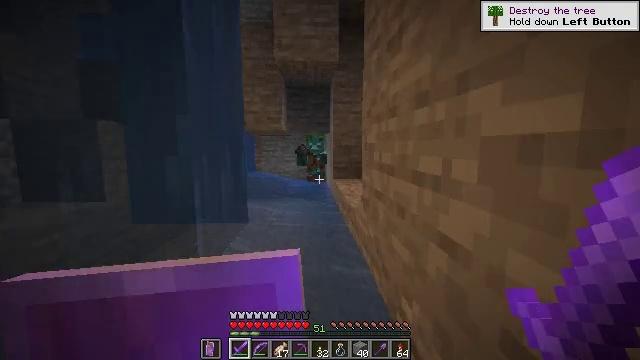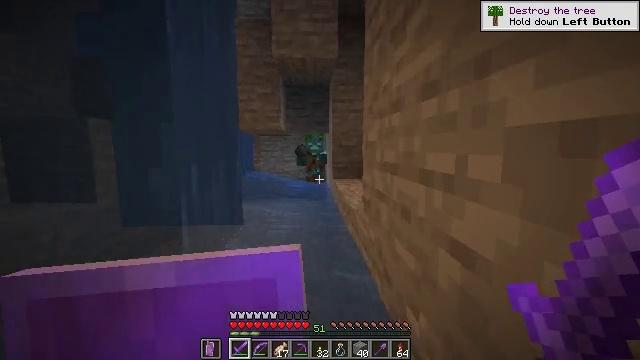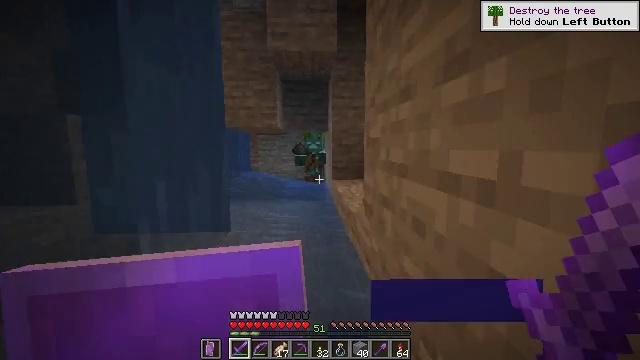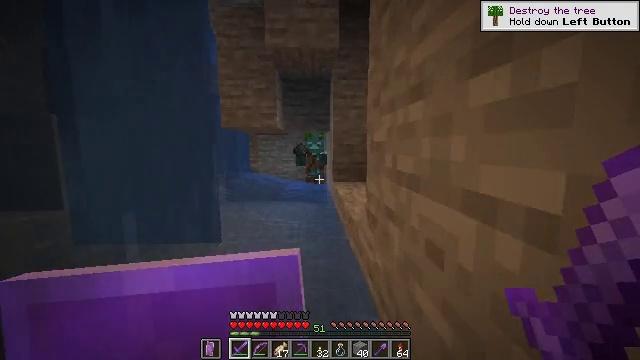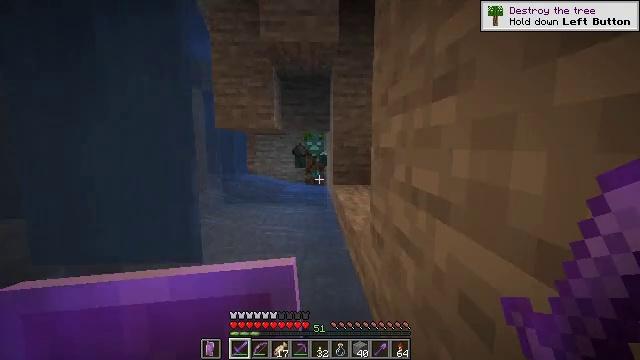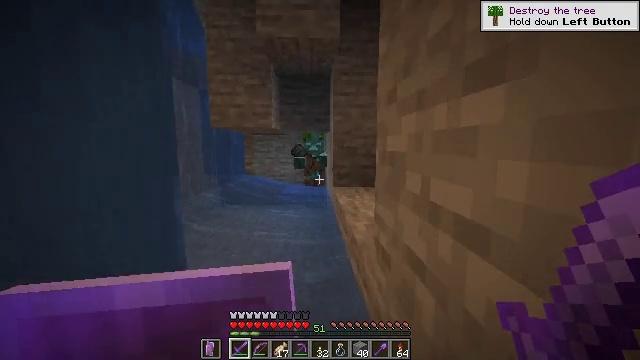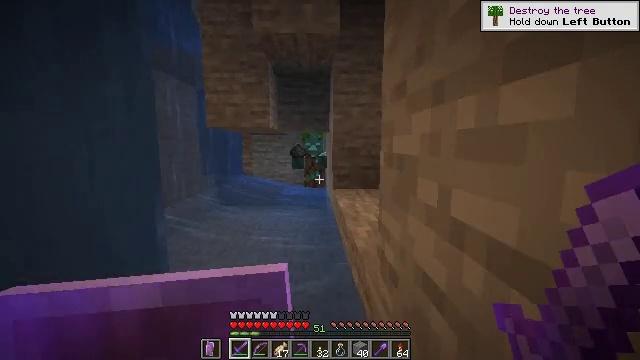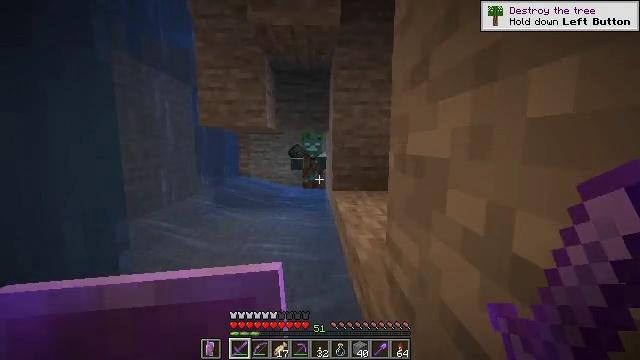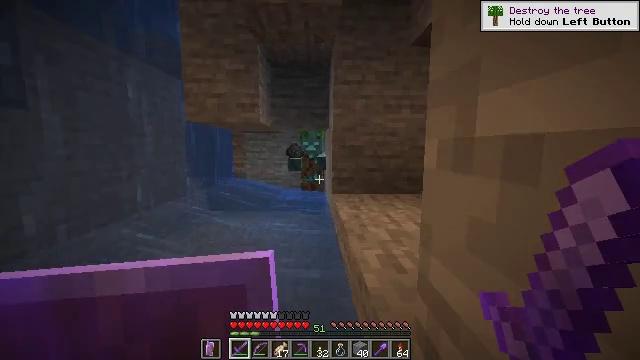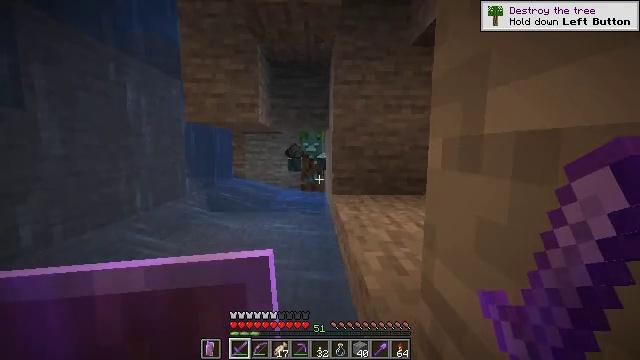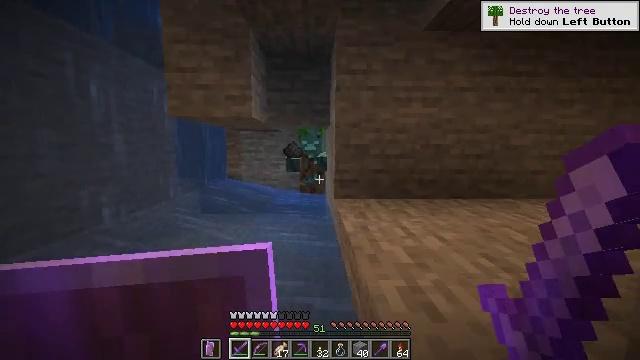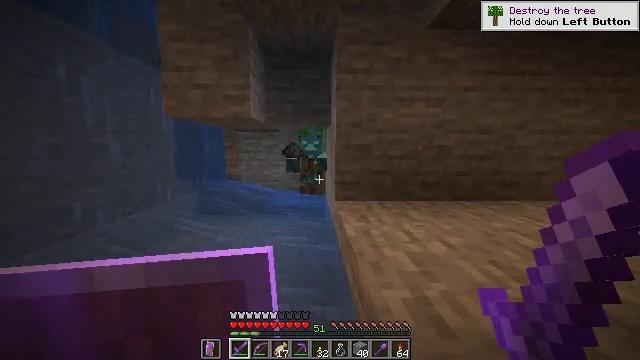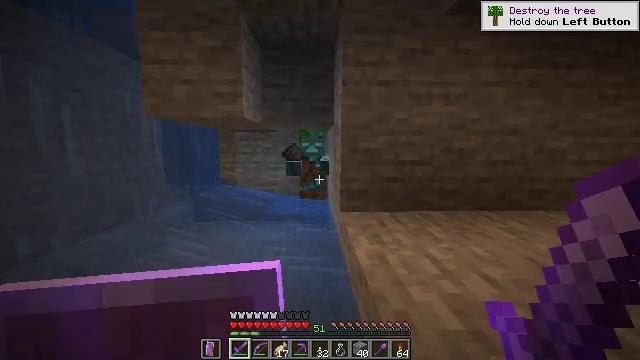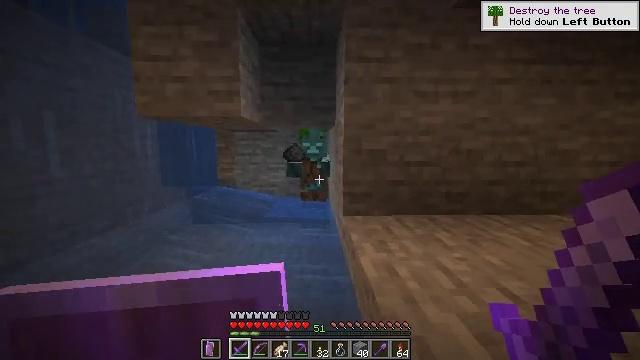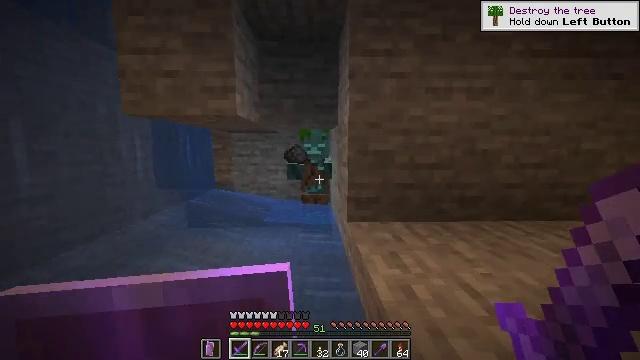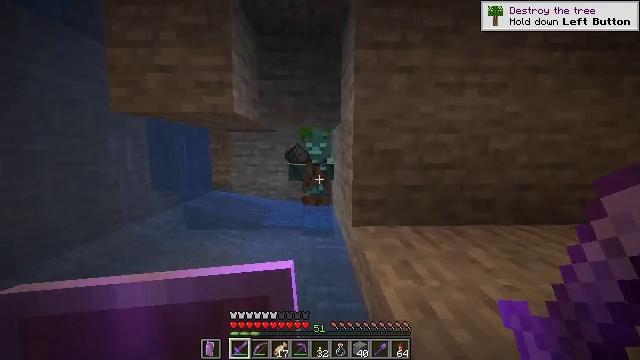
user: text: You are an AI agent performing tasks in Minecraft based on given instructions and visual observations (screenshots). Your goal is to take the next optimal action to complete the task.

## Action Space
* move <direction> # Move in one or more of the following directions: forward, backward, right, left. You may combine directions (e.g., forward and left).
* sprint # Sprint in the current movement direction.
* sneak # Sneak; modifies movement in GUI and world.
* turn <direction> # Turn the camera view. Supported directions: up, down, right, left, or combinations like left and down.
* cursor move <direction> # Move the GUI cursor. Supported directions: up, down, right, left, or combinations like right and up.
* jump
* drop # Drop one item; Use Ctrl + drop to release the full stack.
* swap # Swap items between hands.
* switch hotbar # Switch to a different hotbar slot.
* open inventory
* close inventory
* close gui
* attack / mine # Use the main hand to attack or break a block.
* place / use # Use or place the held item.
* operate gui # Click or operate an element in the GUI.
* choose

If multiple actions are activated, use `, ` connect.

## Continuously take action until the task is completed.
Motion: motion action
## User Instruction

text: Battle with a drowned.
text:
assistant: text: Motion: move forward
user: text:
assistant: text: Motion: move forward
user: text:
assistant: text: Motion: move forward
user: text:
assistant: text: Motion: move forward
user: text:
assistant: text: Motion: move forward
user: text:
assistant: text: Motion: move forward
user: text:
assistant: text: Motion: move forward
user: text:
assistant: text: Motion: move forward
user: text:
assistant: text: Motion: move forward
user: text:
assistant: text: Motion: move forward
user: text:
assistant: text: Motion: move forward
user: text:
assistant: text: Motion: move forward
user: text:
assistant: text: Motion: move forward
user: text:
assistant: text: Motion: move forward
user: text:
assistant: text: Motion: move forward and move left
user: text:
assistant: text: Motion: move forward and move left
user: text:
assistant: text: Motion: move forward and move left
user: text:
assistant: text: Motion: move forward, turn right
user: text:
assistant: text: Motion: move forward, turn right
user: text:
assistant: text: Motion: move forward
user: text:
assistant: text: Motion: move forward
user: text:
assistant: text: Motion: move forward
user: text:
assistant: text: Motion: move forward
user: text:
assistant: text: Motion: move forward
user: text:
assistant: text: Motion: move forward
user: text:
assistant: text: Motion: move forward, attack / mine
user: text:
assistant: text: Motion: move forward, attack / mine
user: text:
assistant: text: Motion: move forward, attack / mine
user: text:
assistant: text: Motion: attack / mine
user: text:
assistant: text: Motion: move back